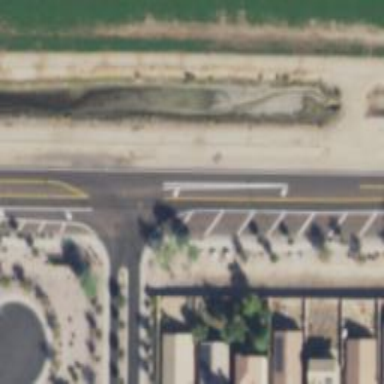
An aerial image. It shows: Road with stop sign.